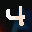
Label: 4